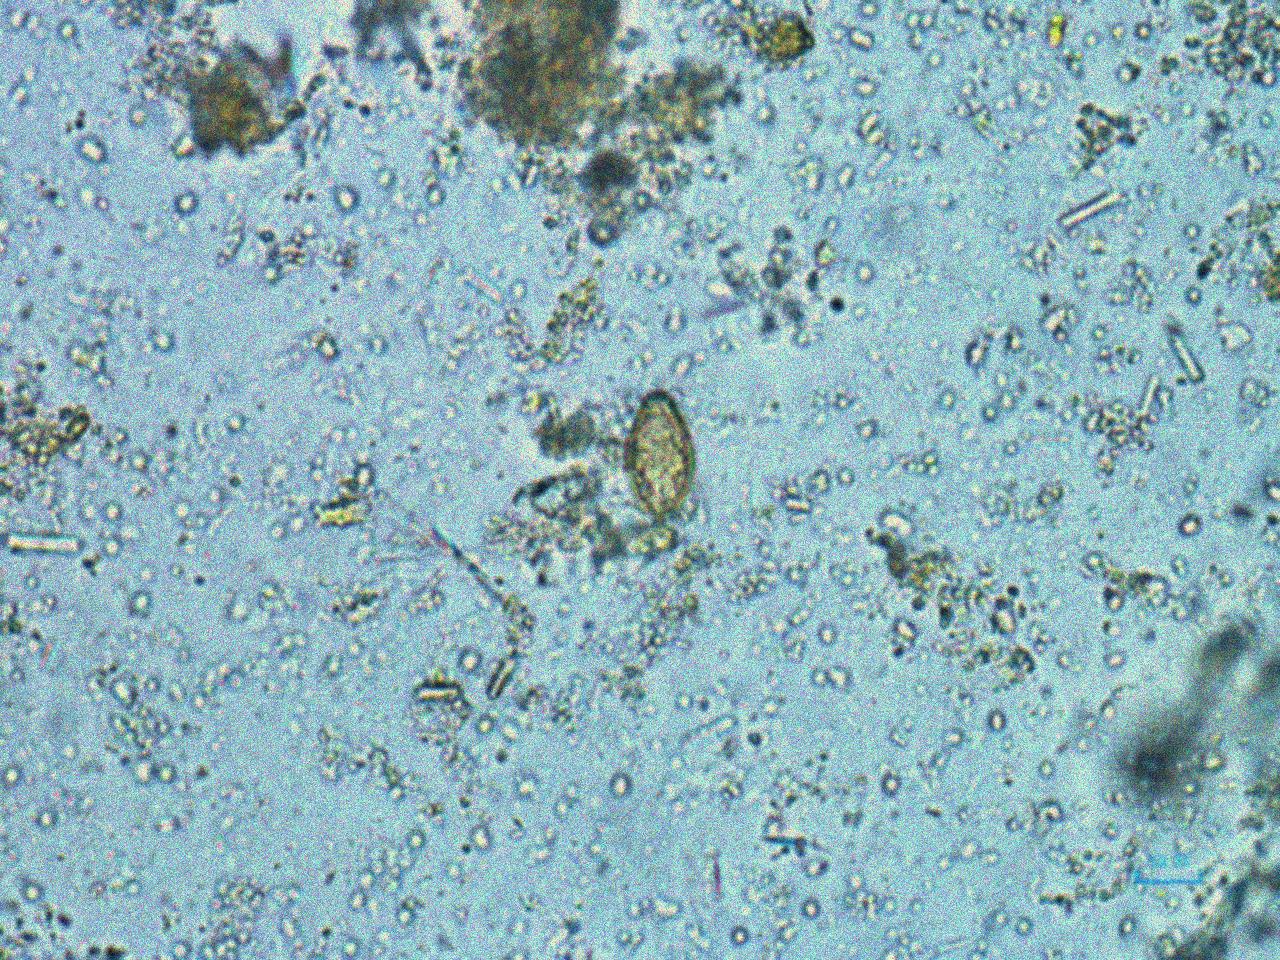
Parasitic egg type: Opisthorchis viverrine